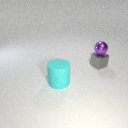
small gray metal cube to the right of large cyan rubber cylinder